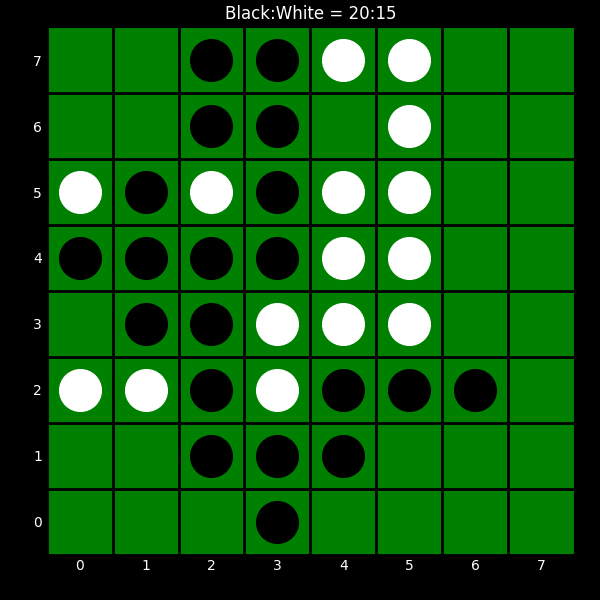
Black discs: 20
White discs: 15